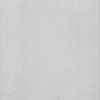
Label: dusty